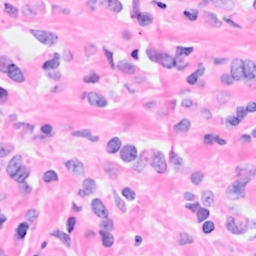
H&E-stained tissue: Breast